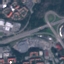
Label: Highway